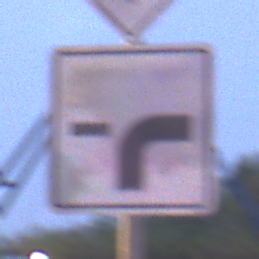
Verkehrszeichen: VerlaufVorfahrtsstrasse9
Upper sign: Vorfahrtsstrasse
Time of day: Night
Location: Outdoor (Urban)
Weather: PartlyCloudy
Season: NotSpecified
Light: Artificial